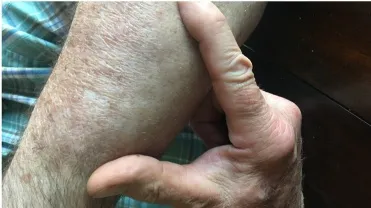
A-d: Photos of the external presenting appearance of skin abnormalities on the left forearm and hand: Fig.
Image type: medical_photograph (skin_photograph)